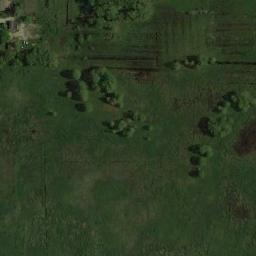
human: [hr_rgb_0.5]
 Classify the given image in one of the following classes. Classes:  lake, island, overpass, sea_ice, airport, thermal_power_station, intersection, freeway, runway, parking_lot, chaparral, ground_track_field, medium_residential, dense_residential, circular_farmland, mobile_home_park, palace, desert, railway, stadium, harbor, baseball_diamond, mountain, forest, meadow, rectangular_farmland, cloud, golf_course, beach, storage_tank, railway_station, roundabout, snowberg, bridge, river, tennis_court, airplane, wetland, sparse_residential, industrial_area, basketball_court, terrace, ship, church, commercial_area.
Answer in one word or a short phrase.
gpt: meadow